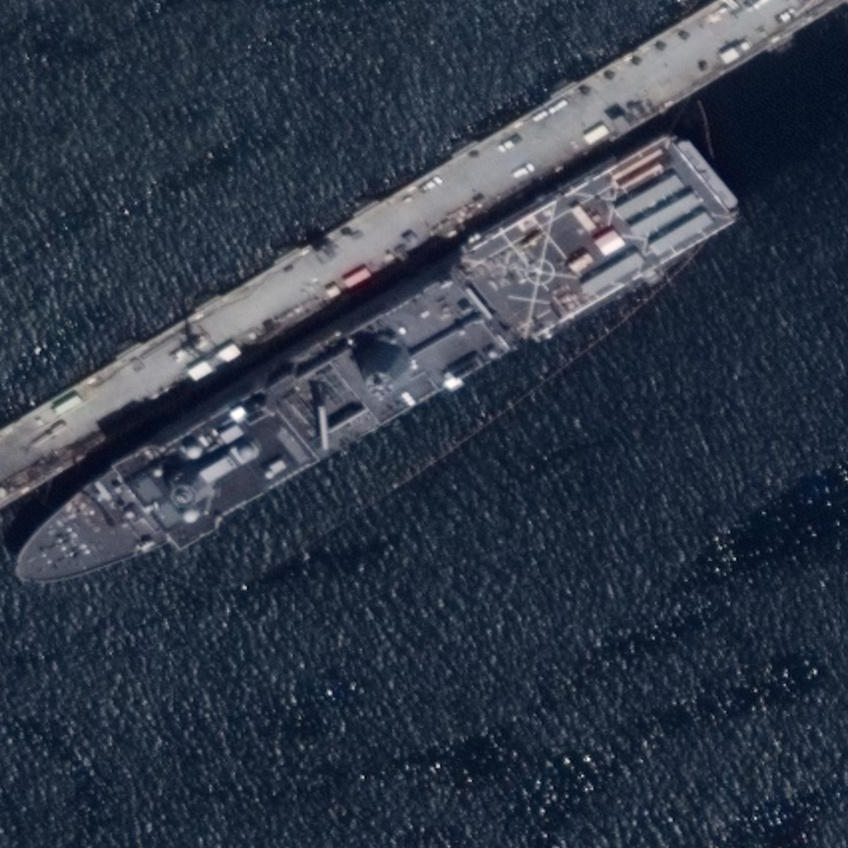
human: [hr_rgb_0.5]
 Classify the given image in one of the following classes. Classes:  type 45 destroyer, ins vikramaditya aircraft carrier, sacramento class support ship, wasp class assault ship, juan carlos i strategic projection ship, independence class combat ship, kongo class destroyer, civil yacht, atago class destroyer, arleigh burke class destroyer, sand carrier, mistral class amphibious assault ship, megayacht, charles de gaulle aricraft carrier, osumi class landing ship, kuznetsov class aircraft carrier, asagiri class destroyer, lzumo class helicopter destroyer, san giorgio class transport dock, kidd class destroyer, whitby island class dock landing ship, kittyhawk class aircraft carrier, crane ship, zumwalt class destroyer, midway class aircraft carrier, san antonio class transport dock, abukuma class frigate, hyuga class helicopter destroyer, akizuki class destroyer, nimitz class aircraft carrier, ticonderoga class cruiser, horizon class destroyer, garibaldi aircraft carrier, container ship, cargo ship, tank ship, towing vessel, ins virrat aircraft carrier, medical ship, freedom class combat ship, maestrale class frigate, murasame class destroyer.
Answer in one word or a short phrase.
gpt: San Antonio class transport dock